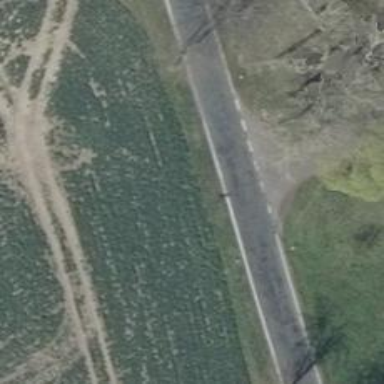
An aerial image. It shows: Secondary road with asphalt surface.